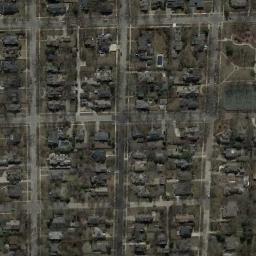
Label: medium_residential